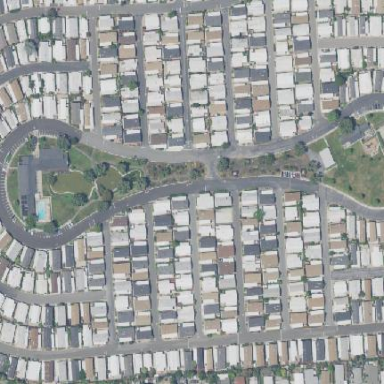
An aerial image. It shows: Residential area with trailer park.